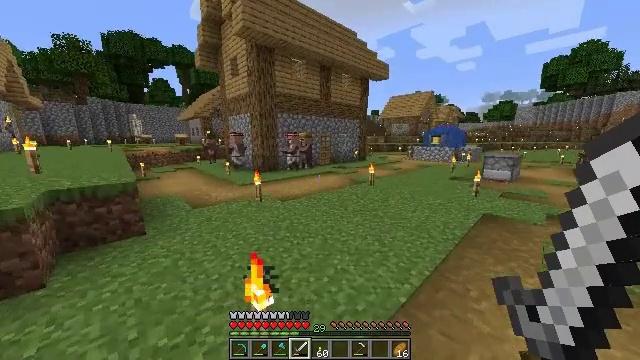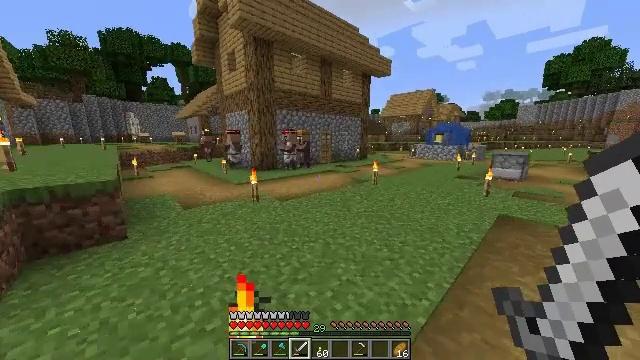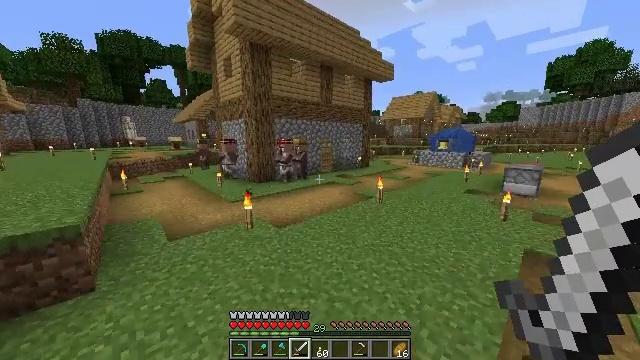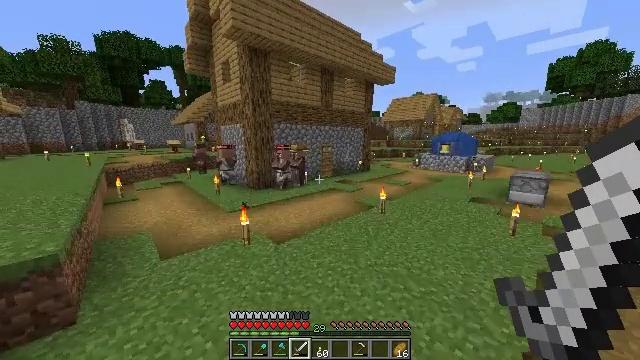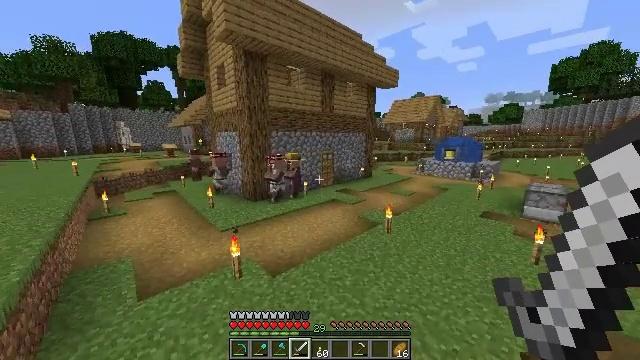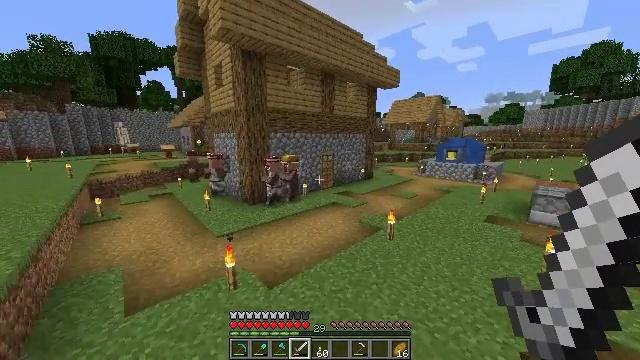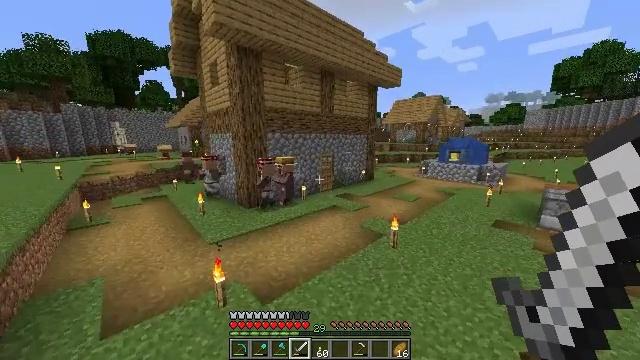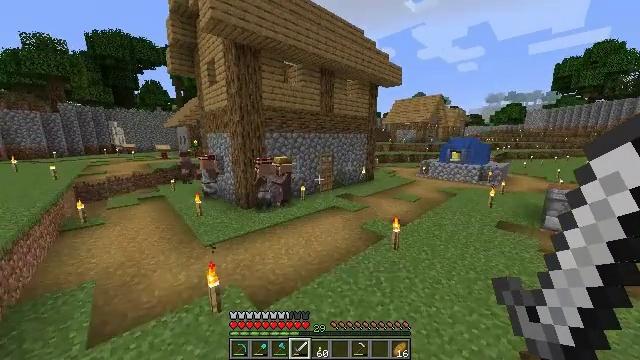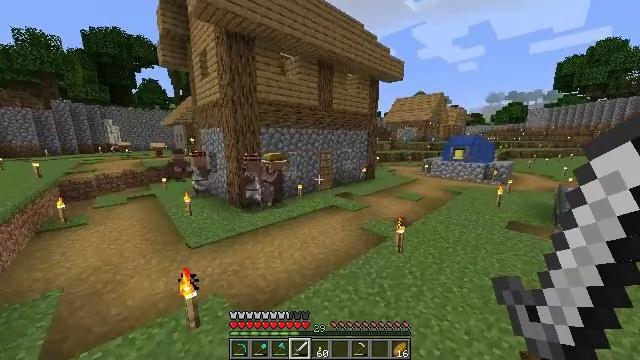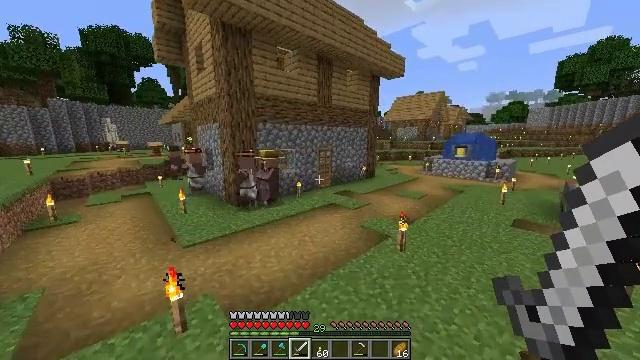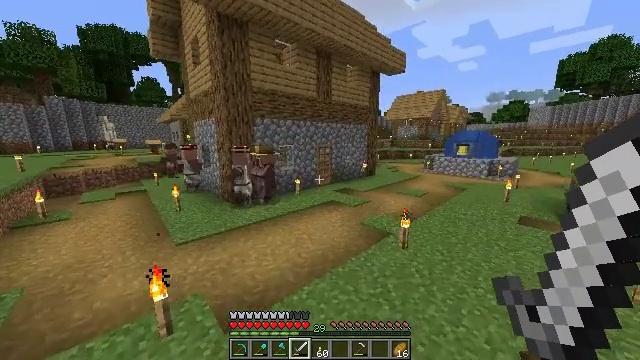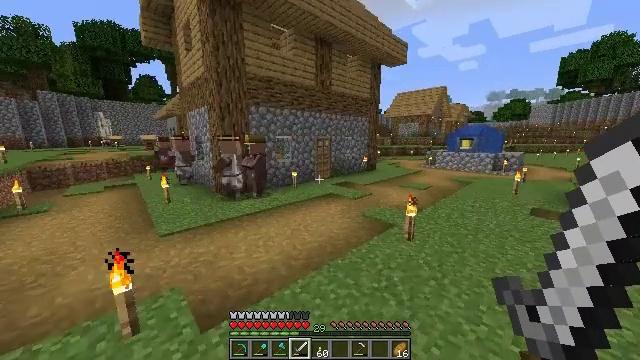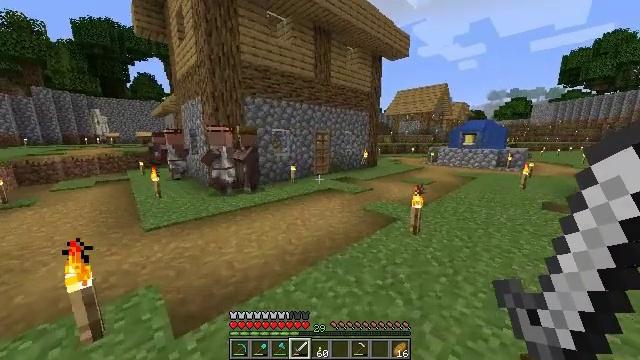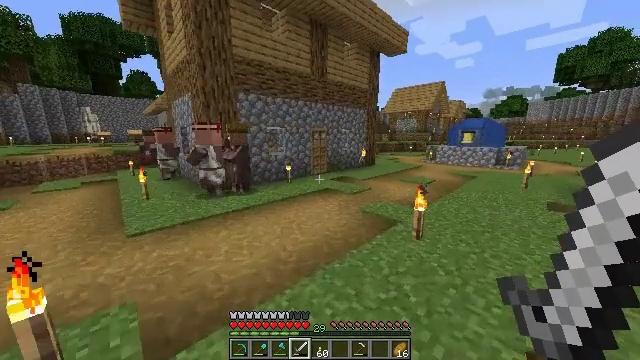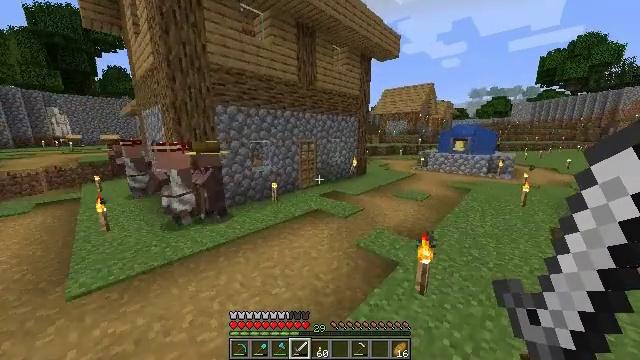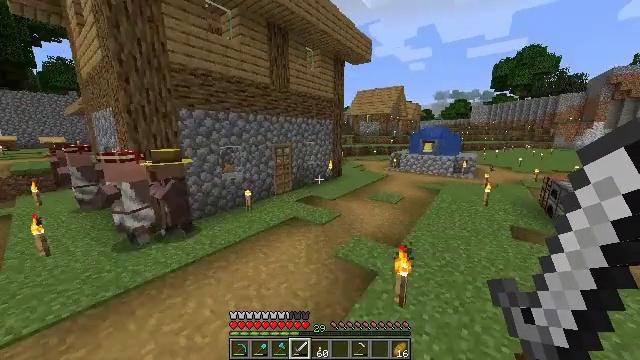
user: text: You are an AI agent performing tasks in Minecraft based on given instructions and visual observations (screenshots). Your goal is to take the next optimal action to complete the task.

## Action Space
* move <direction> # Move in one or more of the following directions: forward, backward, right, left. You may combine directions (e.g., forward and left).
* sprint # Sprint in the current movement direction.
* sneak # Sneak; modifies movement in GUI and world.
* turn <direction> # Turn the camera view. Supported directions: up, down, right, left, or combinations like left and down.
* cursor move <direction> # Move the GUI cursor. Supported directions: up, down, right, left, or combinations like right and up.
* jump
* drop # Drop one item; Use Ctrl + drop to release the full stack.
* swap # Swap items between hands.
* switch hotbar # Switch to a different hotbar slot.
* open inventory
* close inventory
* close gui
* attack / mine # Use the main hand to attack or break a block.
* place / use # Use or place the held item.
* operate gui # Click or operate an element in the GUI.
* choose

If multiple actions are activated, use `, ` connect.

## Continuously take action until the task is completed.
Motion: motion action
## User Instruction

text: Turn cobblestone into stone in the furnace.
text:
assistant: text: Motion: move forward, sprint, jump
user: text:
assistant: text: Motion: move forward, sprint, jump
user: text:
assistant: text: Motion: move forward, sprint, jump
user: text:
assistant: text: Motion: move forward, sprint, jump
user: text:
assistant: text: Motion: move forward and move right, sprint, jump
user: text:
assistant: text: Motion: move forward and move right, sprint, jump
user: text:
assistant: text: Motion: move forward and move right, sprint, jump
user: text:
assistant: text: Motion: move forward and move right, sprint, jump
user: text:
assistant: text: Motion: move forward, sprint, jump
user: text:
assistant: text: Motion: move forward, sprint, jump
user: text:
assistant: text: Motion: move forward, sprint, jump
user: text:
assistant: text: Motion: move forward, sprint, jump
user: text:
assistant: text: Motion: move forward, sprint, jump
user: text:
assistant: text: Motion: move forward, sprint, turn right, jump
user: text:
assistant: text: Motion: move forward, sprint, turn right, jump
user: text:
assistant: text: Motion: move forward, sprint, turn right, jump
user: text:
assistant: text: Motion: move forward, sprint, turn right, jump
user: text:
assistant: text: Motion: move forward, sprint, turn right, jump
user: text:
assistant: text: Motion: move forward, sprint, turn right, jump
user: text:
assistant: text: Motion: move forward, sprint, turn right, jump
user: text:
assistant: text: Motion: move forward, sprint, turn right, jump
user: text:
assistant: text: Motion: move forward, sprint, turn right, jump
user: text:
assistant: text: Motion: move forward, sprint, jump
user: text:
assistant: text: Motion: move forward, sprint, jump
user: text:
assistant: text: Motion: move forward, sprint, jump
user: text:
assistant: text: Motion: move forward, sprint, jump
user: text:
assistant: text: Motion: move forward, sprint, jump
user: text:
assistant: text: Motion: move forward, sprint, jump
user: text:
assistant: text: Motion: move forward, sprint, jump
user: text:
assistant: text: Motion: move forward, sprint, jump